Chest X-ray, PA view. Patient: 34 years old, sex F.
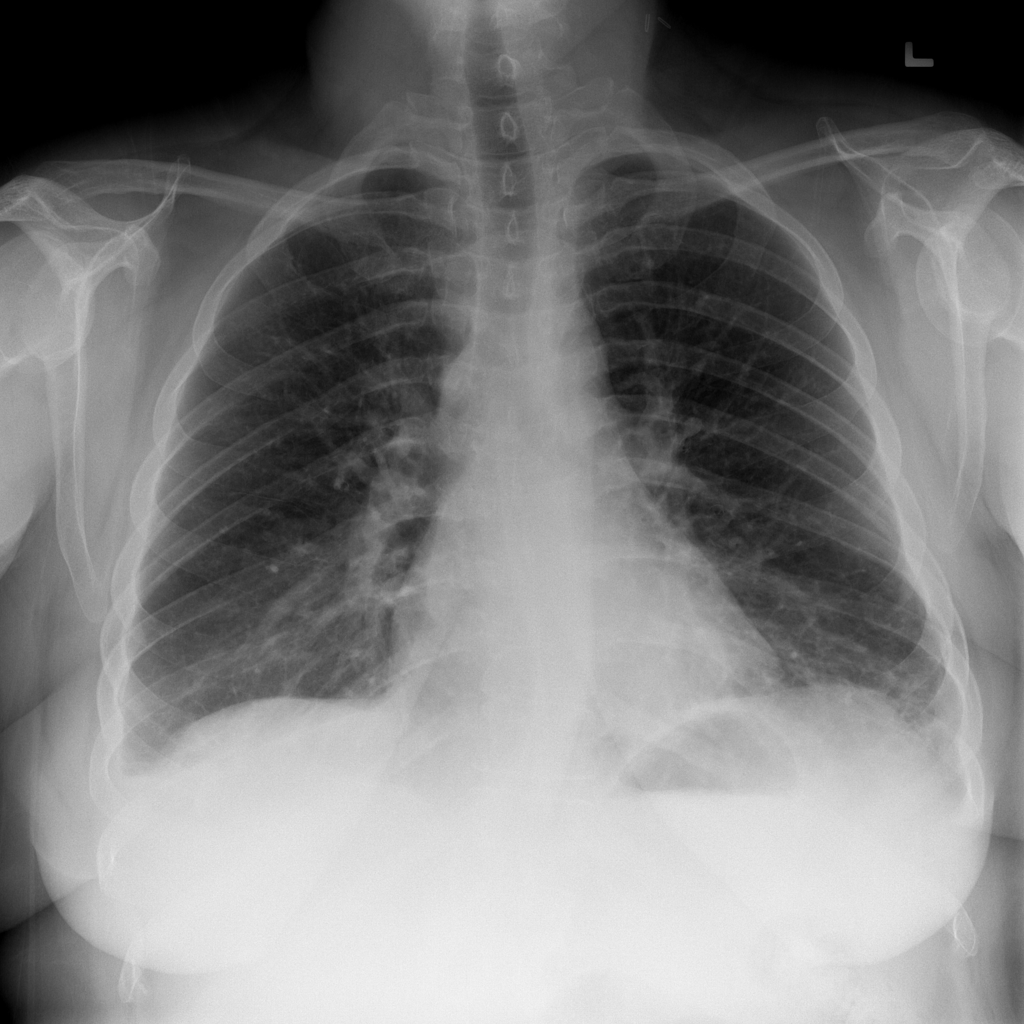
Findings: Effusion, Infiltration